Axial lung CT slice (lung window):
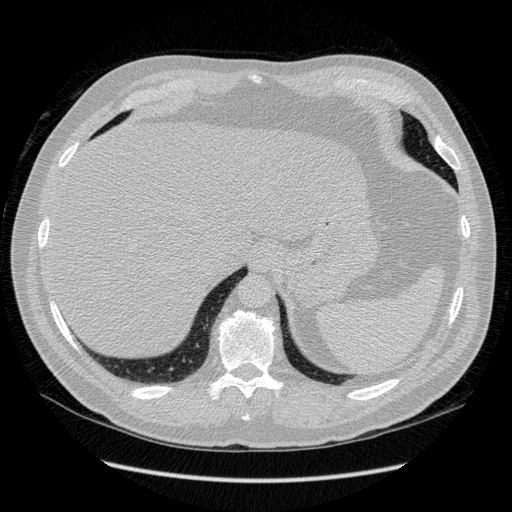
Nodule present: no